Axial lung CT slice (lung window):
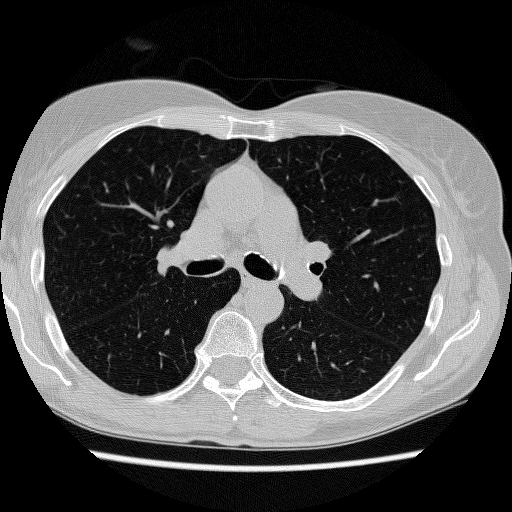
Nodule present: no